Question: I am trying to draw a line with a small arrow pointing down as in the image attached.

I was able to get it working on fiddle using before and after psuedo tags ( with <URL>.
'''
<hr class="line">
'''
<URL>
But I now need it in a div tag like this
'''
<div class="hr"></div>
'''
I have edited my css accordingly
'''
div.hr{
width:70%;
}
div.hr:after {
content:'';
position: absolute;
border-style: solid;
border-width: 15px 15px 0;
border-color: #FFFFFF transparent;
display: block;
width: 0;
z-index: 1;
top: 8px;
left: 45%;
}
div.hr:before {
content:'';
position: absolute;
border-style: solid;
border-width: 15px 15px 0;
border-color: #7F7F7F transparent;
display: block;
width: 0;
z-index: 1;
top: 9px;
left: 45%;
}
'''
I made these 2 observations:
1. The arrow part looks a solid triangle.
2. The arrow (triangle was mispalced was up in the top). I removed the top value form css and it aligned well but it still looks like a triangle.
Is there a way I can fix this?
Thanks.
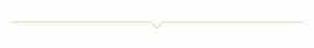
Answer: You can modify to this:
'''
div.hr {
width:70%;
height: 1px;
background: #7F7F7F;
}
div.hr:after {
content:'';
position: absolute;
border-style: solid;
border-width: 15px 15px 0;
border-color: #FFFFFF transparent;
display: block;
width: 0;
z-index: 1;
top: 8px;
left: 35%;
}
div.hr:before {
content:'';
position: absolute;
border-style: solid;
border-width: 15px 15px 0;
border-color: #7F7F7F transparent;
display: block;
width: 0;
z-index: 1;
top: 9px;
left: 35%;
}
'''
'''
<div class="hr"></div>
'''
As you can see you don't have to remove 'top' from 'pseudo-elements'. The only thing you have to add is 'height: 1px' and background color same as the second triangle.
Also if you wan to use it inside another element for example and align to center you can use this:
'''
div.hr {
width:70%;
height: 1px;
background: #7F7F7F;
position: relative;
margin: 0 auto;
}
div.hr:after {
content:'';
position: absolute;
border-style: solid;
border-width: 15px 15px 0;
border-color: #FFFFFF transparent;
display: block;
width: 0;
z-index: 1;
left: 50%;
}
div.hr:before {
content:'';
position: absolute;
border-style: solid;
border-width: 15px 15px 0;
border-color: #7F7F7F transparent;
display: block;
width: 0;
z-index: 1;
left: 50%;
}
'''
'''
<div>
<div class="hr"></div>
</div>
'''
p.s. By the way i was the person who answered in your first post :)
After conversation with @user3861559 i created an approach for his situation. Instead of 'pseudo-elements' I use nested divs with the same result:
'''
div.hr {
width:70%;
height: 1px;
background: #7F7F7F;
}
div.after {
position: absolute;
border-style: solid;
border-width: 15px 15px 0;
border-color: #FFFFFF transparent;
display: block;
width: 0;
z-index: 1;
top: 8px;
left: 35%;
}
div.before {
position: absolute;
border-style: solid;
border-width: 15px 15px 0;
border-color: #7F7F7F transparent;
display: block;
width: 0;
z-index: 1;
top: 9px;
left: 35%;
}
'''
'''
<div class="hr">
<div class="before"></div>
<div class="after"></div>
</div>
'''